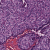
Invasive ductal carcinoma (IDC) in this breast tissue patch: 1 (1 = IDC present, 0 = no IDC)